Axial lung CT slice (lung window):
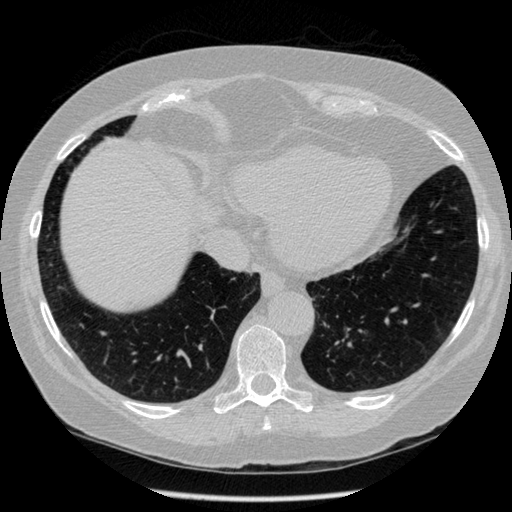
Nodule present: no